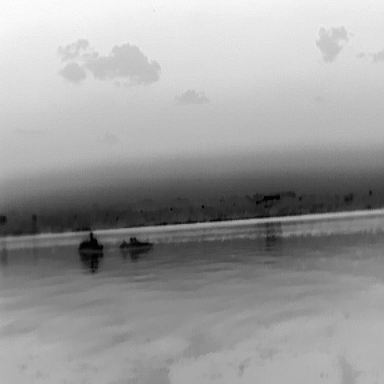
There is a warship in the infrared image.